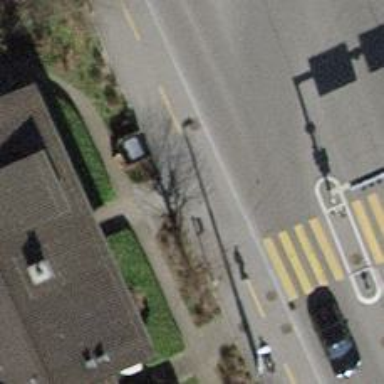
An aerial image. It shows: Asphalt sidewalk.